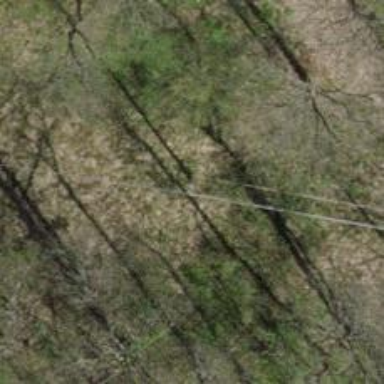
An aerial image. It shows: Power pole.